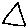
Label: triangle